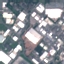
Land use / land cover class: Industrial